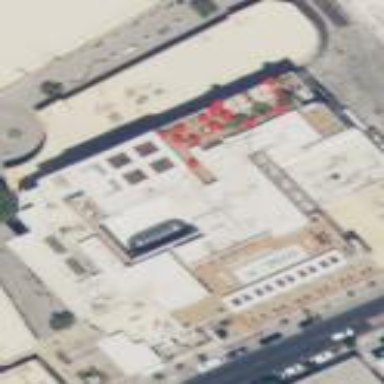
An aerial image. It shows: Hotel building.